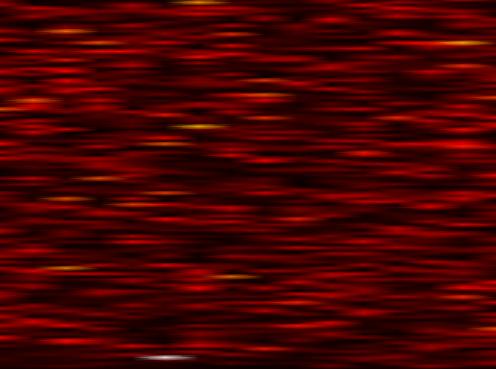
Label: OFDM